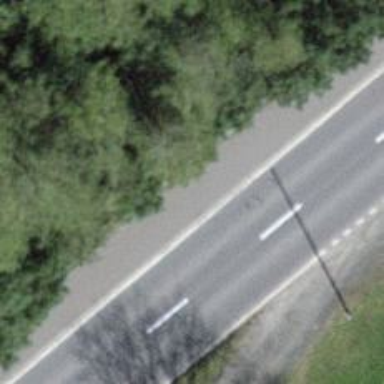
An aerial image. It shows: Asphalt path.